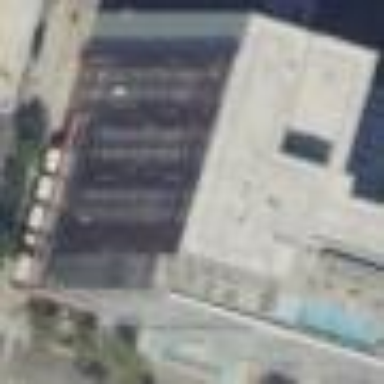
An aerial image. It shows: Hotel building.